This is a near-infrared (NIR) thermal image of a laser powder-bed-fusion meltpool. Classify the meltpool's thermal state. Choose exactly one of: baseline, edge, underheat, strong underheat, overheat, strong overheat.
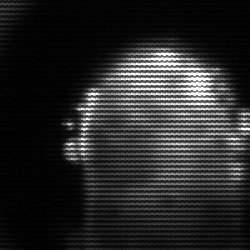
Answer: baseline